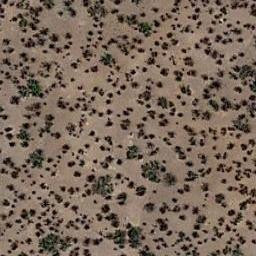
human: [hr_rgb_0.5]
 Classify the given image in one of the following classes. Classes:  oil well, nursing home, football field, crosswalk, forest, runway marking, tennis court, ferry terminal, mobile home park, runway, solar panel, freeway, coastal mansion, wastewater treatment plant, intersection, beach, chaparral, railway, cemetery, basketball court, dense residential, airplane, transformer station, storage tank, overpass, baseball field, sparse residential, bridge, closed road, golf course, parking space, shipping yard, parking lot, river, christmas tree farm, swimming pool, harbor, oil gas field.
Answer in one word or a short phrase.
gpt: chaparral